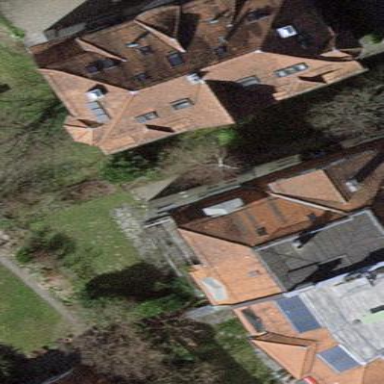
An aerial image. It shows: Building with pyramidal roof shape.